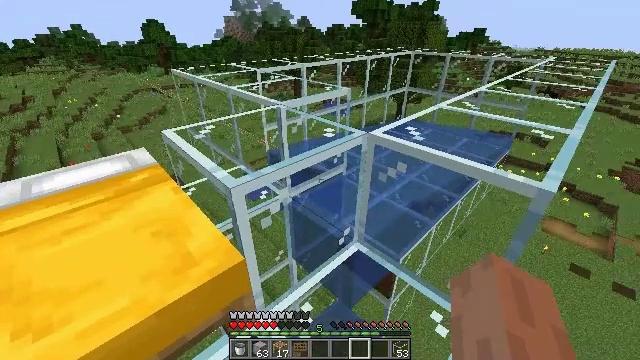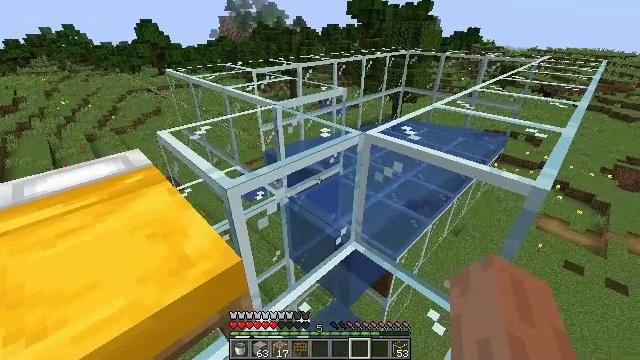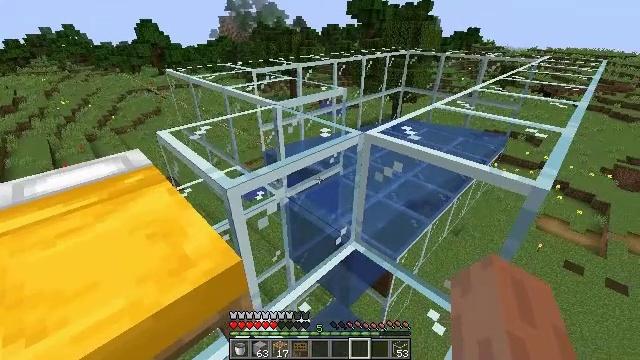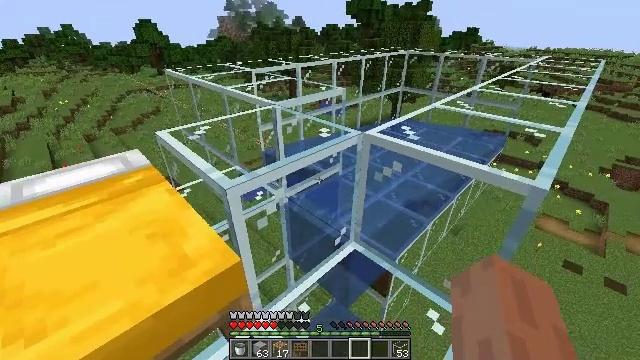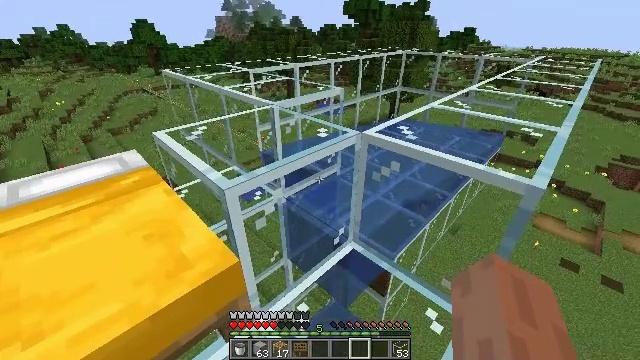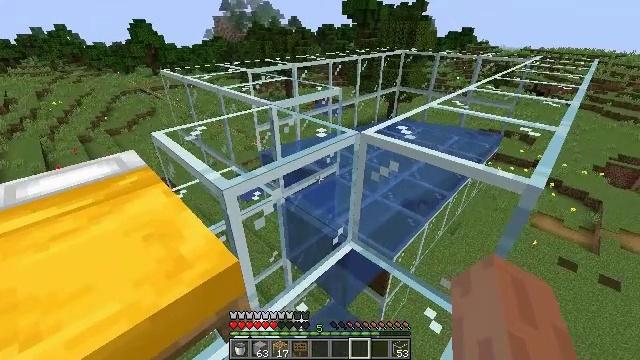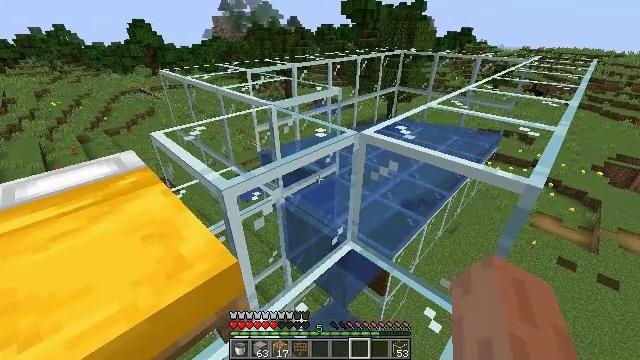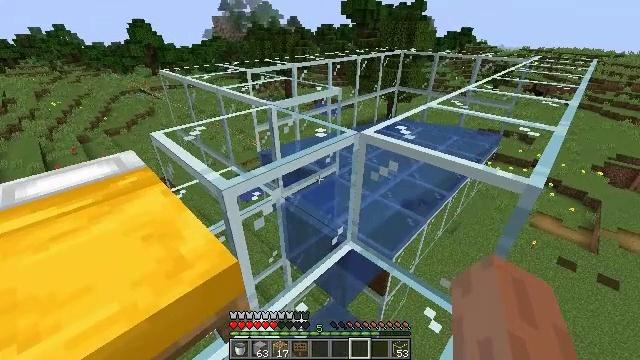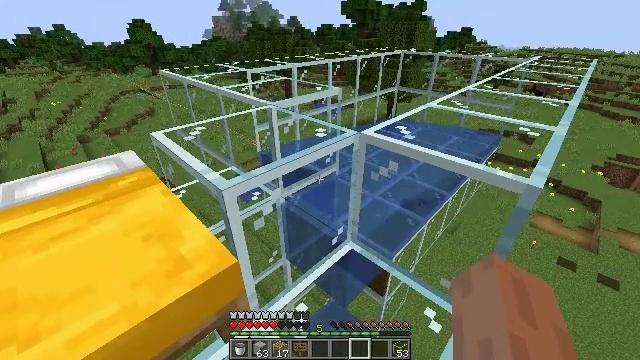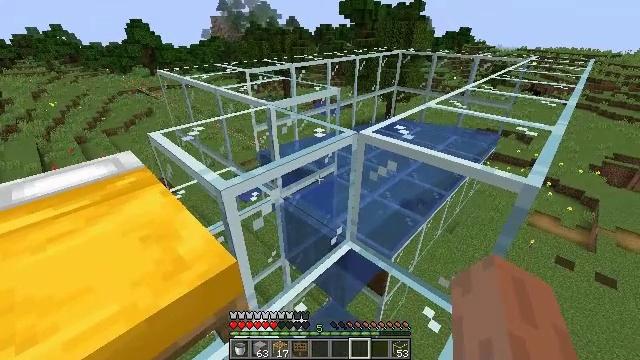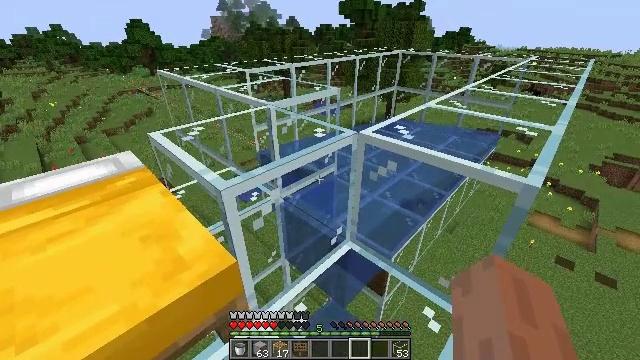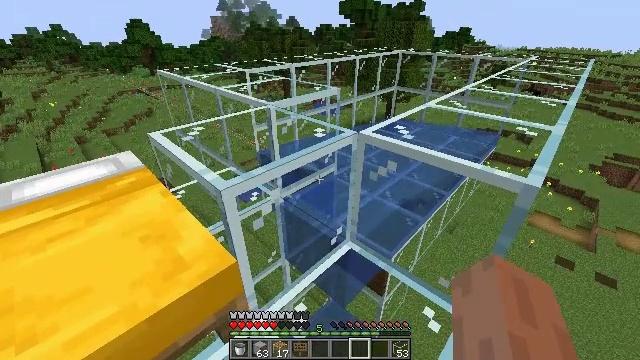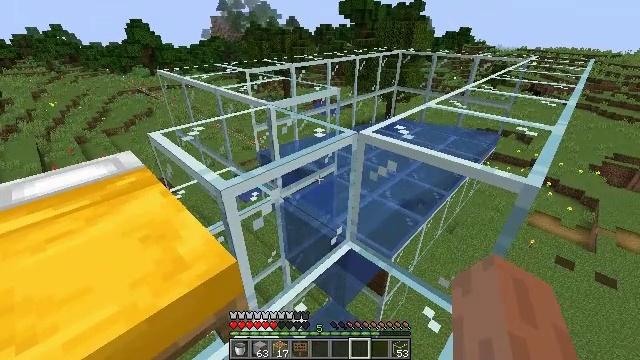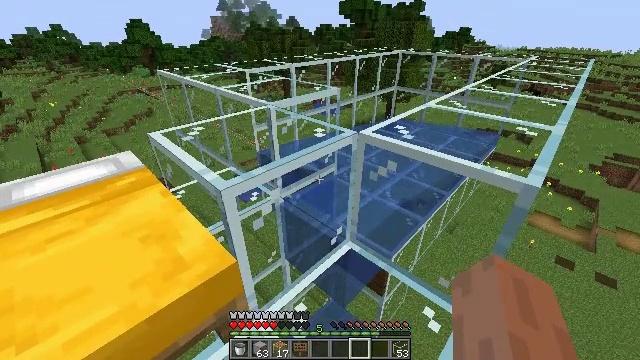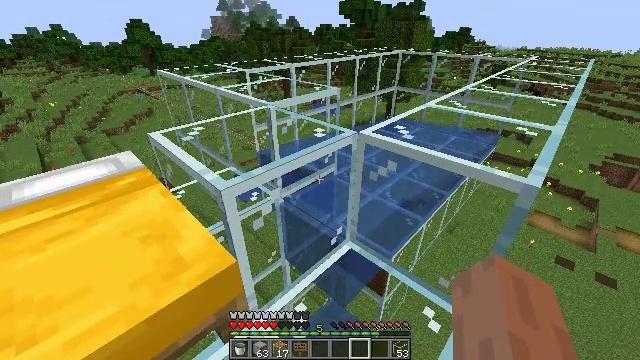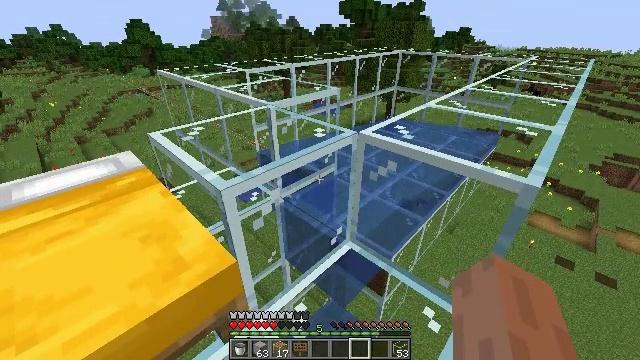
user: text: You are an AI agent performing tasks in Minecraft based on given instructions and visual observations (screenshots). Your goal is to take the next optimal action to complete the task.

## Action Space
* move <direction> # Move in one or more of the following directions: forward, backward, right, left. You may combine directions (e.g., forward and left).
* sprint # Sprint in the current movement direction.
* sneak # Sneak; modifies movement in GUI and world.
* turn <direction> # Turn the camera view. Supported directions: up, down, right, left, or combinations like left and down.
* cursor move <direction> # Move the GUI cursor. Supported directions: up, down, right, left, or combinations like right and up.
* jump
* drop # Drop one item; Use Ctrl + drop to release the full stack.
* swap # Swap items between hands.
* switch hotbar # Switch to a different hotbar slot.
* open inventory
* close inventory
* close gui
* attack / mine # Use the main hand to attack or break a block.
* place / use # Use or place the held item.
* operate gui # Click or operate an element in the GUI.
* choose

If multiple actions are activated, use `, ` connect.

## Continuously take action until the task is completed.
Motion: motion action
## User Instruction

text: Get smooth stone for building.
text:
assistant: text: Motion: no_op
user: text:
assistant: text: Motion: no_op
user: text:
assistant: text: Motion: no_op
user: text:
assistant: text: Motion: no_op
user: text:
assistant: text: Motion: no_op
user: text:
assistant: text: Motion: no_op
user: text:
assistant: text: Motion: no_op
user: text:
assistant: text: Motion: no_op
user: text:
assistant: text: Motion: no_op
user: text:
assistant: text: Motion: no_op
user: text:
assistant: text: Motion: no_op
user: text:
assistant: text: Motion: no_op
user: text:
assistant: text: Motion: no_op
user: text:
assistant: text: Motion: no_op
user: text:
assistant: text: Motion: no_op
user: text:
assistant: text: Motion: no_op
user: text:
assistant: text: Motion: no_op
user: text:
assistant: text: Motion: no_op
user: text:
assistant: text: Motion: no_op
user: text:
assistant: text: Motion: no_op
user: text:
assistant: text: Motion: turn right
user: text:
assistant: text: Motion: turn right and down
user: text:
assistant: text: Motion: turn right and down
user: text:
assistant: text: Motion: turn right
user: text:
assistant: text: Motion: turn right
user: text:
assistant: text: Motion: move forward, turn right
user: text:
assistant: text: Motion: move forward, turn right
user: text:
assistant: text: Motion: move forward, turn right
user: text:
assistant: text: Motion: move forward, turn right
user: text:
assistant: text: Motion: move forward, jump